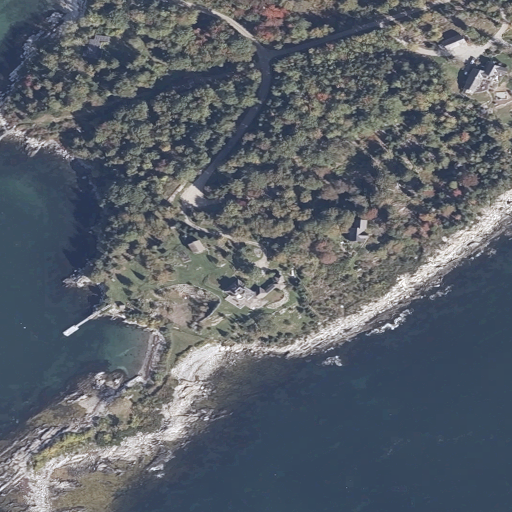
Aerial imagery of mountain in Maine named Hunger Hill containing open water, evergreen forest, herbaceous wetlands, mixed forest, open development, barren land, grassland, low intensity development, medium intensity development, and high intensity development